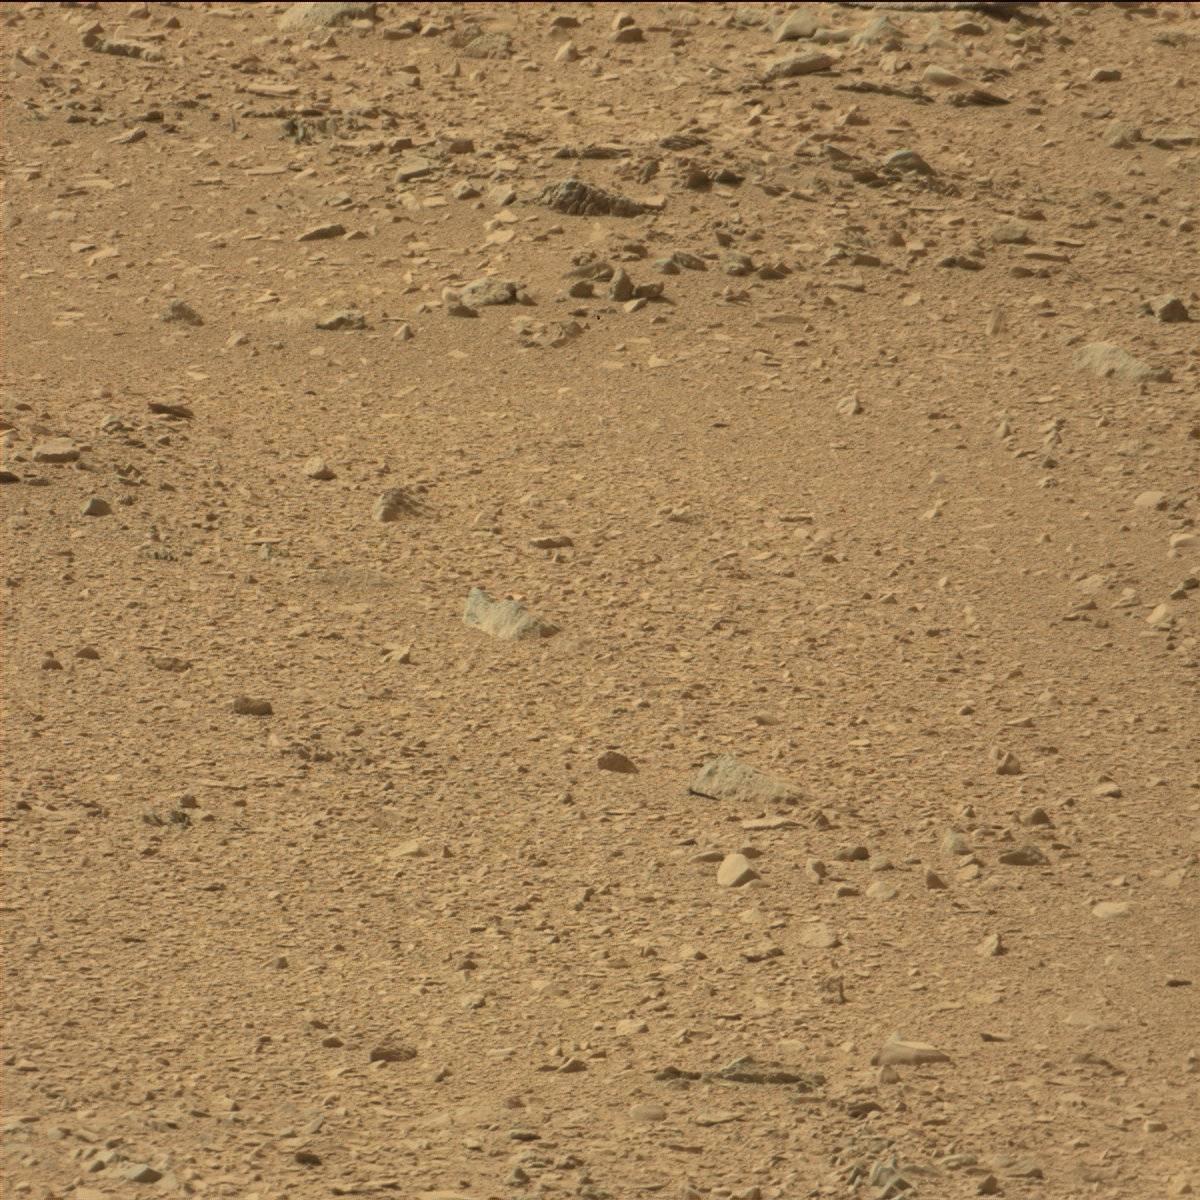
Terrain classes present: Bedrock, Rock, Sand / Soil